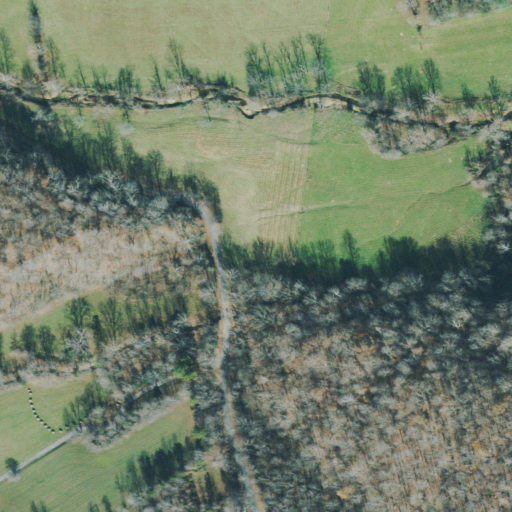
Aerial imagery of valley in Tennessee named Wallace Hollow containing deciduous forest, pasture, open development, mixed forest, and low intensity development